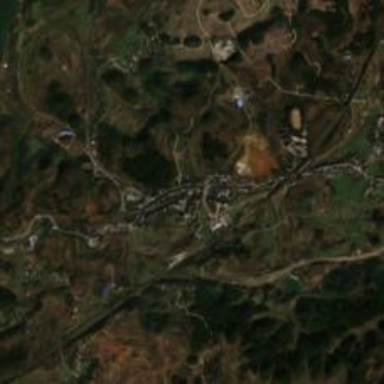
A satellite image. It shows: Ethnic township within town.